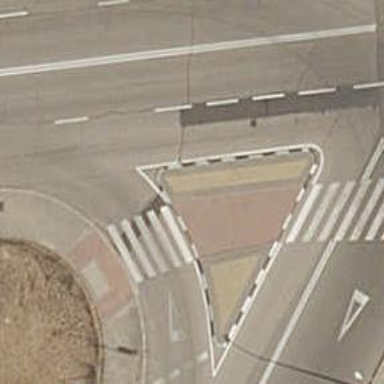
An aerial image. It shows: Crossing road.